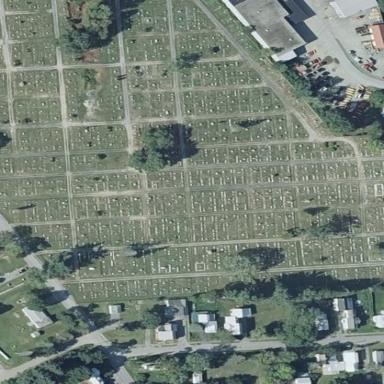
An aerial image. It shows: Cemetery.